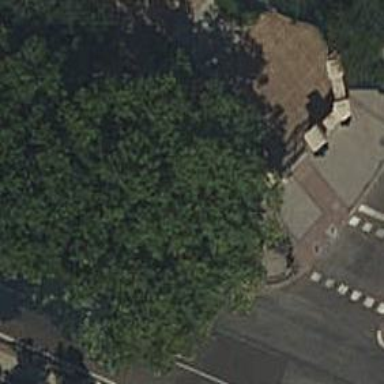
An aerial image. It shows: Memorial site with historic significance.